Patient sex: M
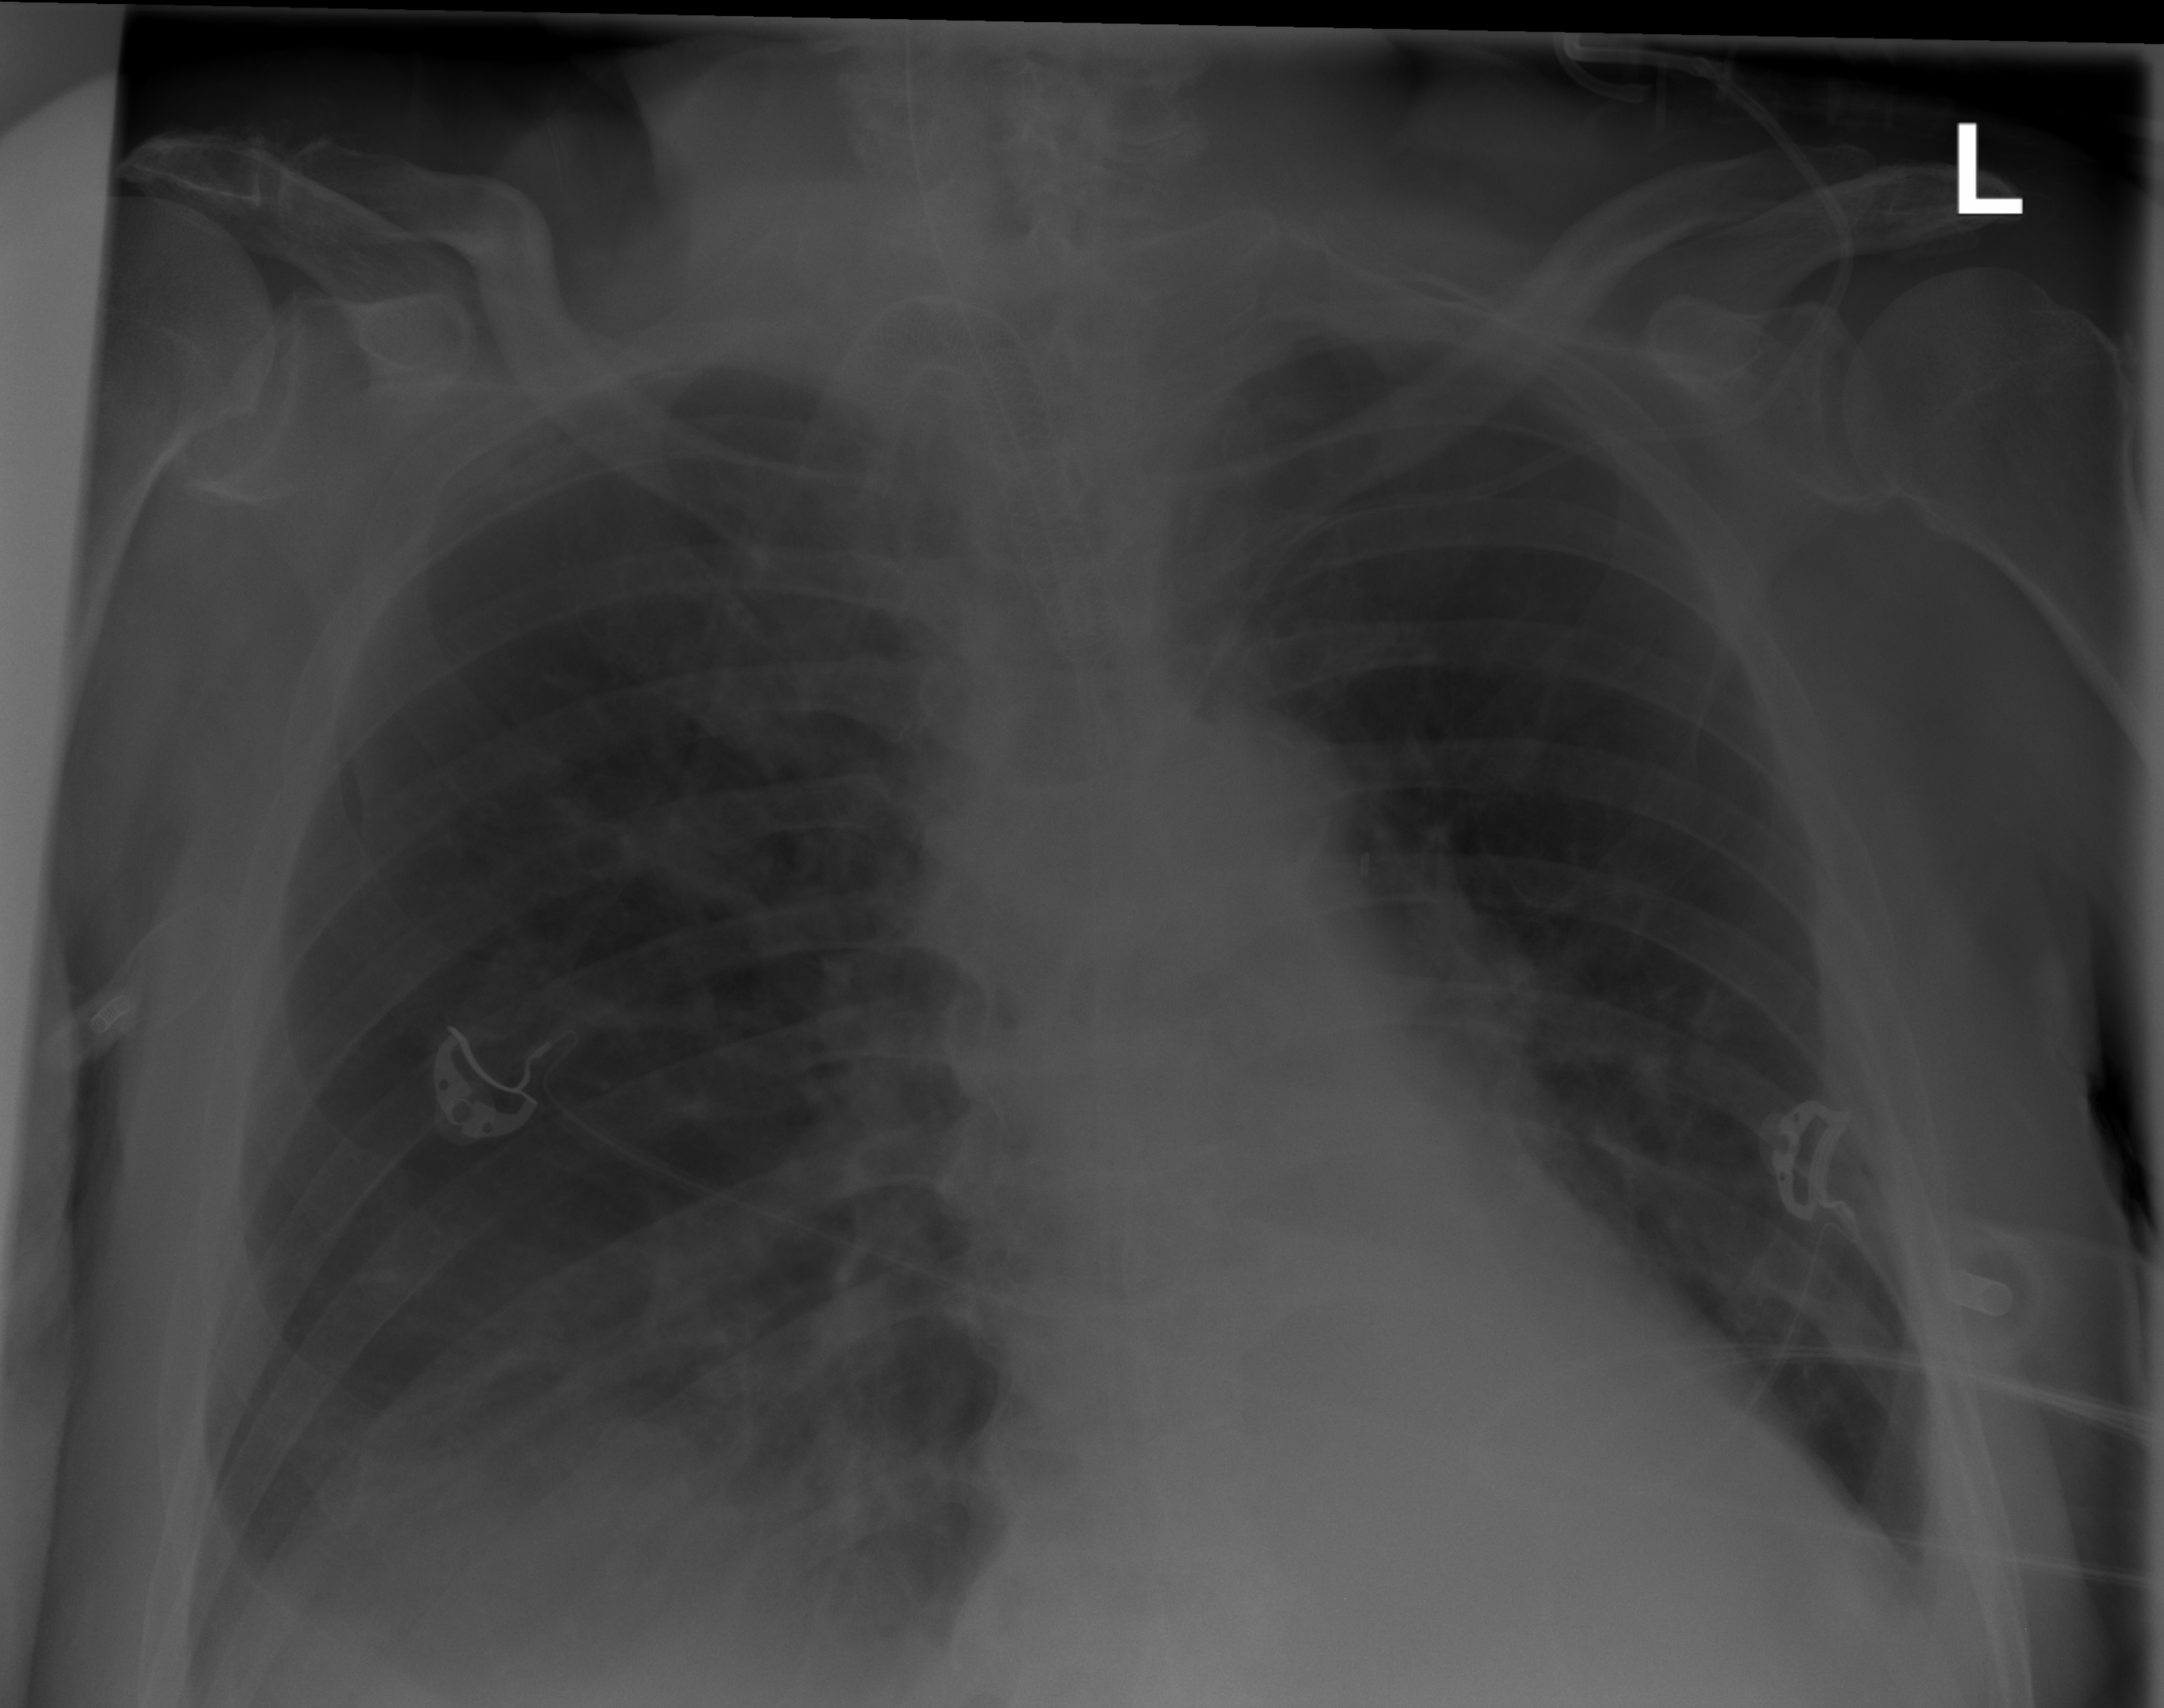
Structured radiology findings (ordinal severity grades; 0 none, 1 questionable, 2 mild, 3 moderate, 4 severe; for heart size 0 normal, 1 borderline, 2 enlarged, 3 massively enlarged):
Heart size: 2
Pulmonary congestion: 0
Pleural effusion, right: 2
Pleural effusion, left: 2
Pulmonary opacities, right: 2
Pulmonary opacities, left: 0
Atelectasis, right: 2
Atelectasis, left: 2